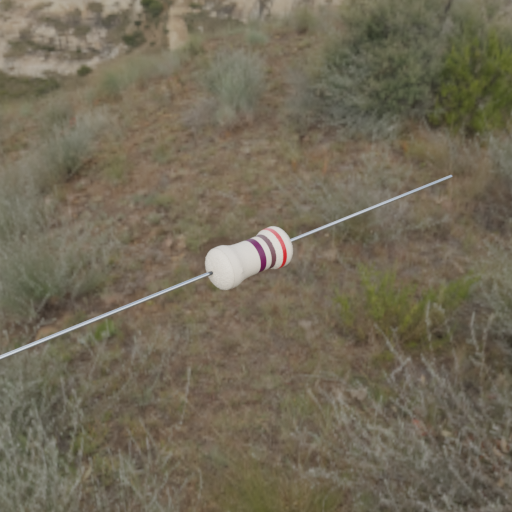
Resistor colour bands (in order): brown, brown, red